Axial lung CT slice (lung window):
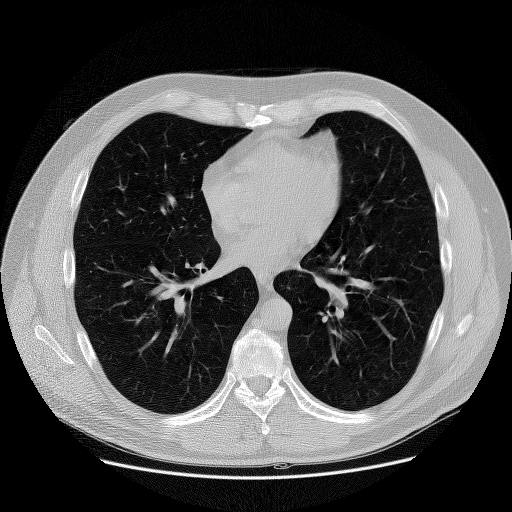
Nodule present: no